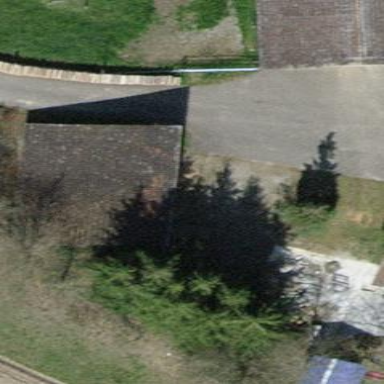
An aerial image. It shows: View of roof of building.